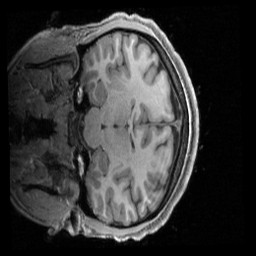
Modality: T1w
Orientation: coronal
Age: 18
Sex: female
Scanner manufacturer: siemens
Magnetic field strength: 3 T
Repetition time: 2.4 s
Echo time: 0.00231 s